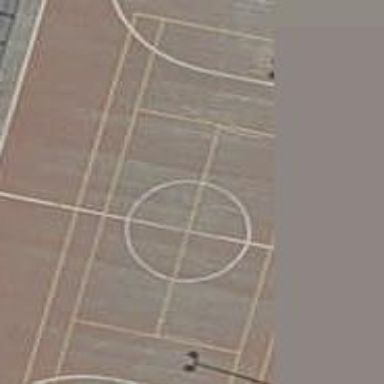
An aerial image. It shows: Soccer pitch for leisure land activities.